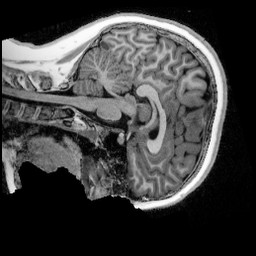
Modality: UNIT1_denoised
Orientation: sagittal
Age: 10
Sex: female
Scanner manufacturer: siemens
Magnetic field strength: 3 T
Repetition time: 4 s
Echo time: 0.00303 s